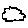
Label: cloud